Interaction volume radius: 5 \u00c5
Interaction volume height: 50 \u00c5
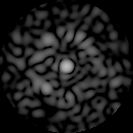
Disorder parameter: 0.8169